Question: Given a point with 'x', 'y' coordinates, I would like to understand in which sector are the points near it.
Check this image:

My Point is like this:
'''
public class Node {
public final int id;
public final double coordinates[];
public ArrayList<Node> candidateList;
public Node(int id,double... values){
this.id=id;
this.coordinates=values;
}
public int distance(Node other){
double result = 0;
for (int x = 0; x<this.coordinates.length;x++){
result+=(this.coordinates[x]-other.coordinates[x])*(this.coordinates[x]-other.coordinates[x]); //TODO time difference with pow
}
return (int) Math.round(Math.sqrt((result)));
}
}
'''
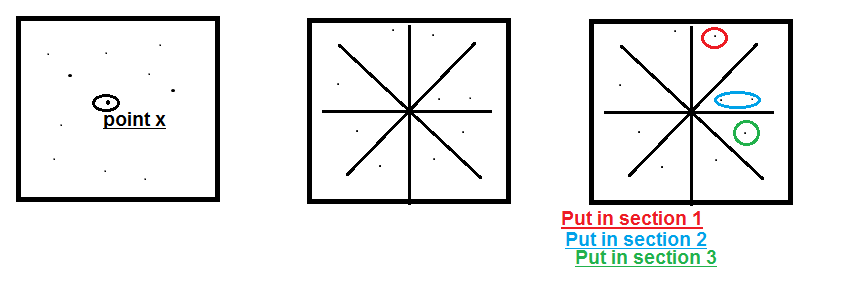
Answer: You picture shows 8 sectors, and you can find sector number with three simple conditions (x and y are coordinates relative to center):
'''
x < 0
y < 0
abs(x) < abs(y)
'''
These three conditions give three bits of information to define '2^3=8' possible states (sector number). So you just have to make a table to match every combinations of condition results to the sector number. For example:
'''
0 0 1 => your sector 1 //x positive, y positive, abs(y)>abs(x)
0 1 0 => your sector 3
'''
If you want more sectors, it would simpler to use angle-based approach. For example, for 16 sectors:
'''
//note reverse argument order due to your sector numbering
angle = atan2(x, y)
if angle < 0 then
angle = angle + 2 * Pi
sector = 1 + Floor(angle * 8.0 / Pi)
'''